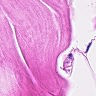
Metastatic tissue present: no